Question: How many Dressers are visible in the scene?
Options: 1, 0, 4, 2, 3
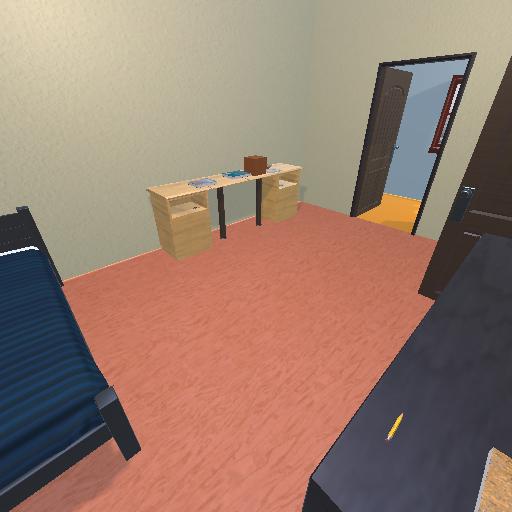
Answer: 1